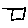
Label: square